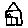
Label: house